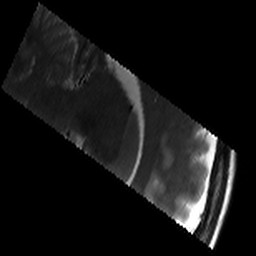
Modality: T2w
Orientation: sagittal
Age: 24
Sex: female
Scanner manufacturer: siemens
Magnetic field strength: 3 T
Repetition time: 8.02 s
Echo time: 0.08 s